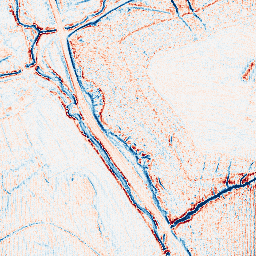
Category: edge_preserving
Decomposition family: anisotropic_diffusion
Decomposition parameters: iterations: 20
kappa: 30
gamma: 0.05
Upsampling method: fft_zeropad
Upsampling parameters: scale: 4
Upsampling scale: 4